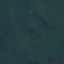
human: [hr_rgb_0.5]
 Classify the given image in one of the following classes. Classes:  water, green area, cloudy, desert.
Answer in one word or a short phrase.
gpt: green area